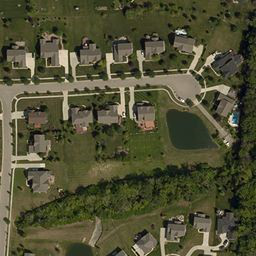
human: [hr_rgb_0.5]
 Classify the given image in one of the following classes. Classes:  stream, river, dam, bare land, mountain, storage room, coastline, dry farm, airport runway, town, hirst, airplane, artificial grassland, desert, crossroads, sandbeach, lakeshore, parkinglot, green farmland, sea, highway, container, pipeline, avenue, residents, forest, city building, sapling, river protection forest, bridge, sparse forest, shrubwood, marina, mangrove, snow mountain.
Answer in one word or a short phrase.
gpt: town